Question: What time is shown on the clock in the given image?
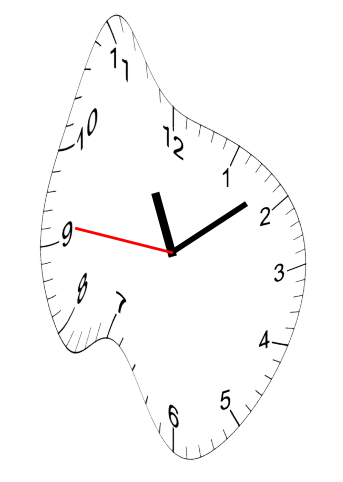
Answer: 11:08:46